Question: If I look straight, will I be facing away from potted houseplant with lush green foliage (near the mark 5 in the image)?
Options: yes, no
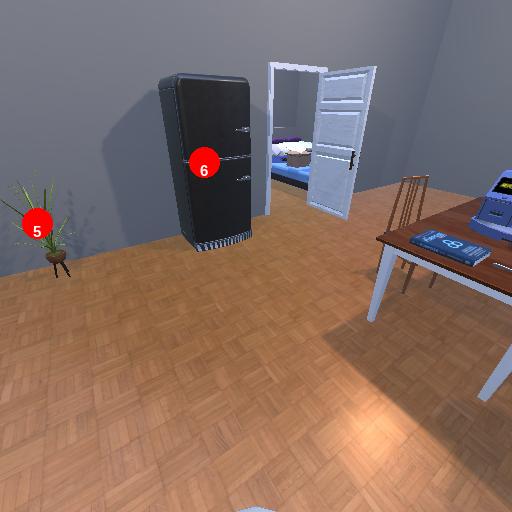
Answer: yes